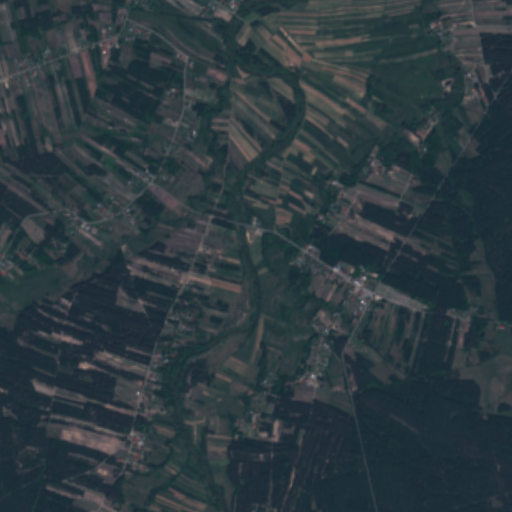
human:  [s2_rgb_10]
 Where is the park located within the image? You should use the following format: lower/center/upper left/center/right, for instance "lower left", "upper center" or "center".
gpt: The park is located in the center right of the image.
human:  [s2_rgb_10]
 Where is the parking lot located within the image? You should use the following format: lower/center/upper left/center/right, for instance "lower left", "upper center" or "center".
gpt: The parking lot is located in the center right of the image.
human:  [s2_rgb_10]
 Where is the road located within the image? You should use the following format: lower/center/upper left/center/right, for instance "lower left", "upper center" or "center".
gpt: There is no road in the image.